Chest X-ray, PA view. Patient: 49 years old, sex F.
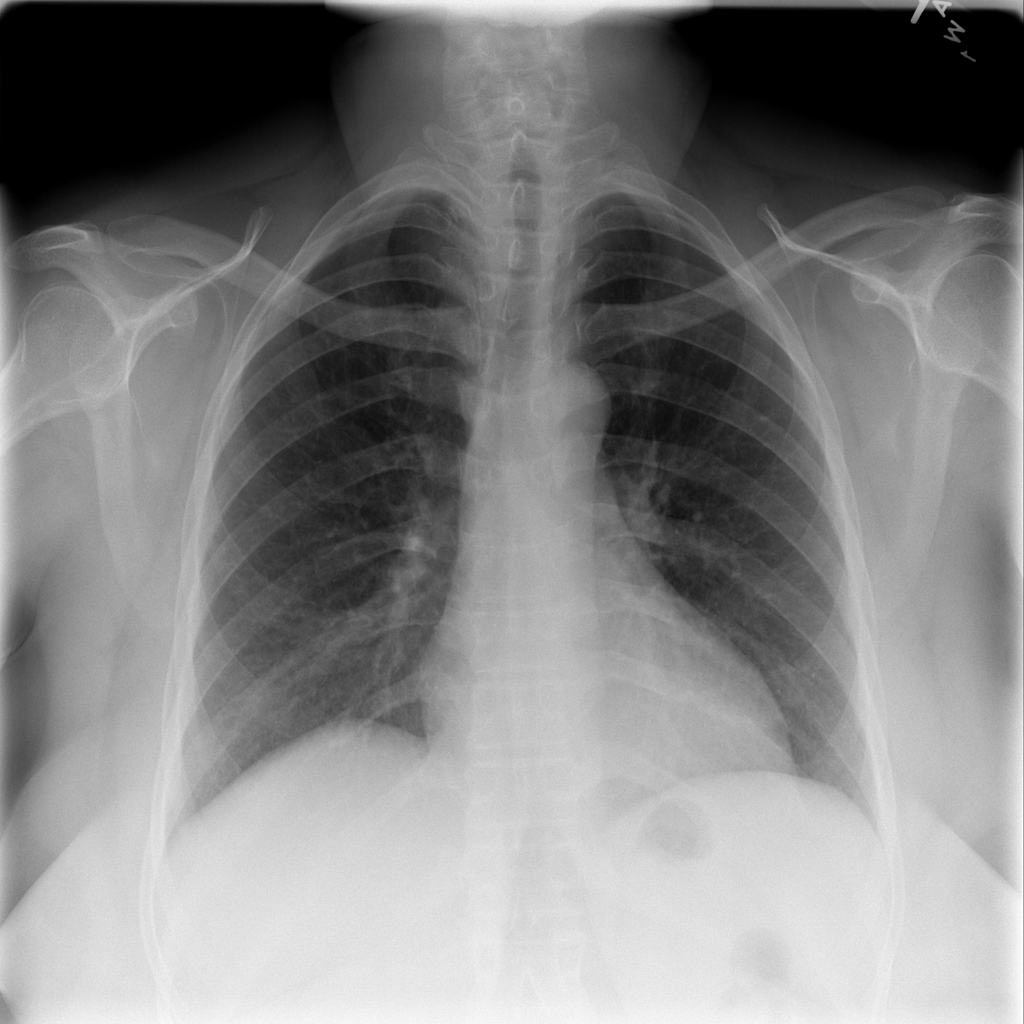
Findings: Cardiomegaly